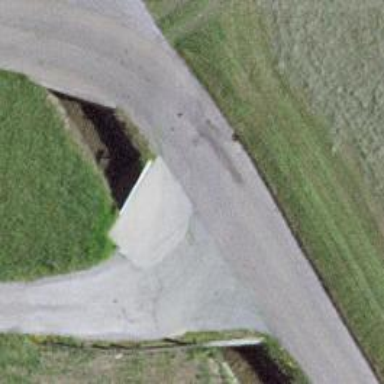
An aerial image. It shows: Culvert tunnel.